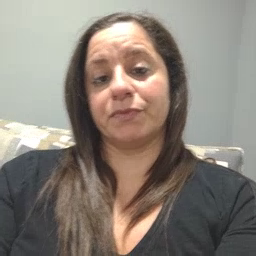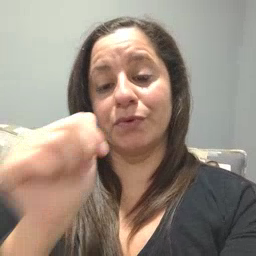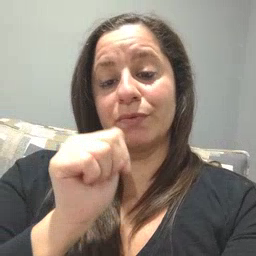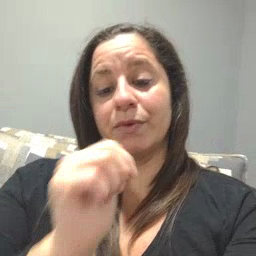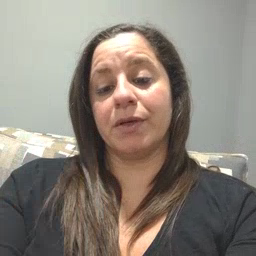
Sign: girl